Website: home-depot
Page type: customer-info-address
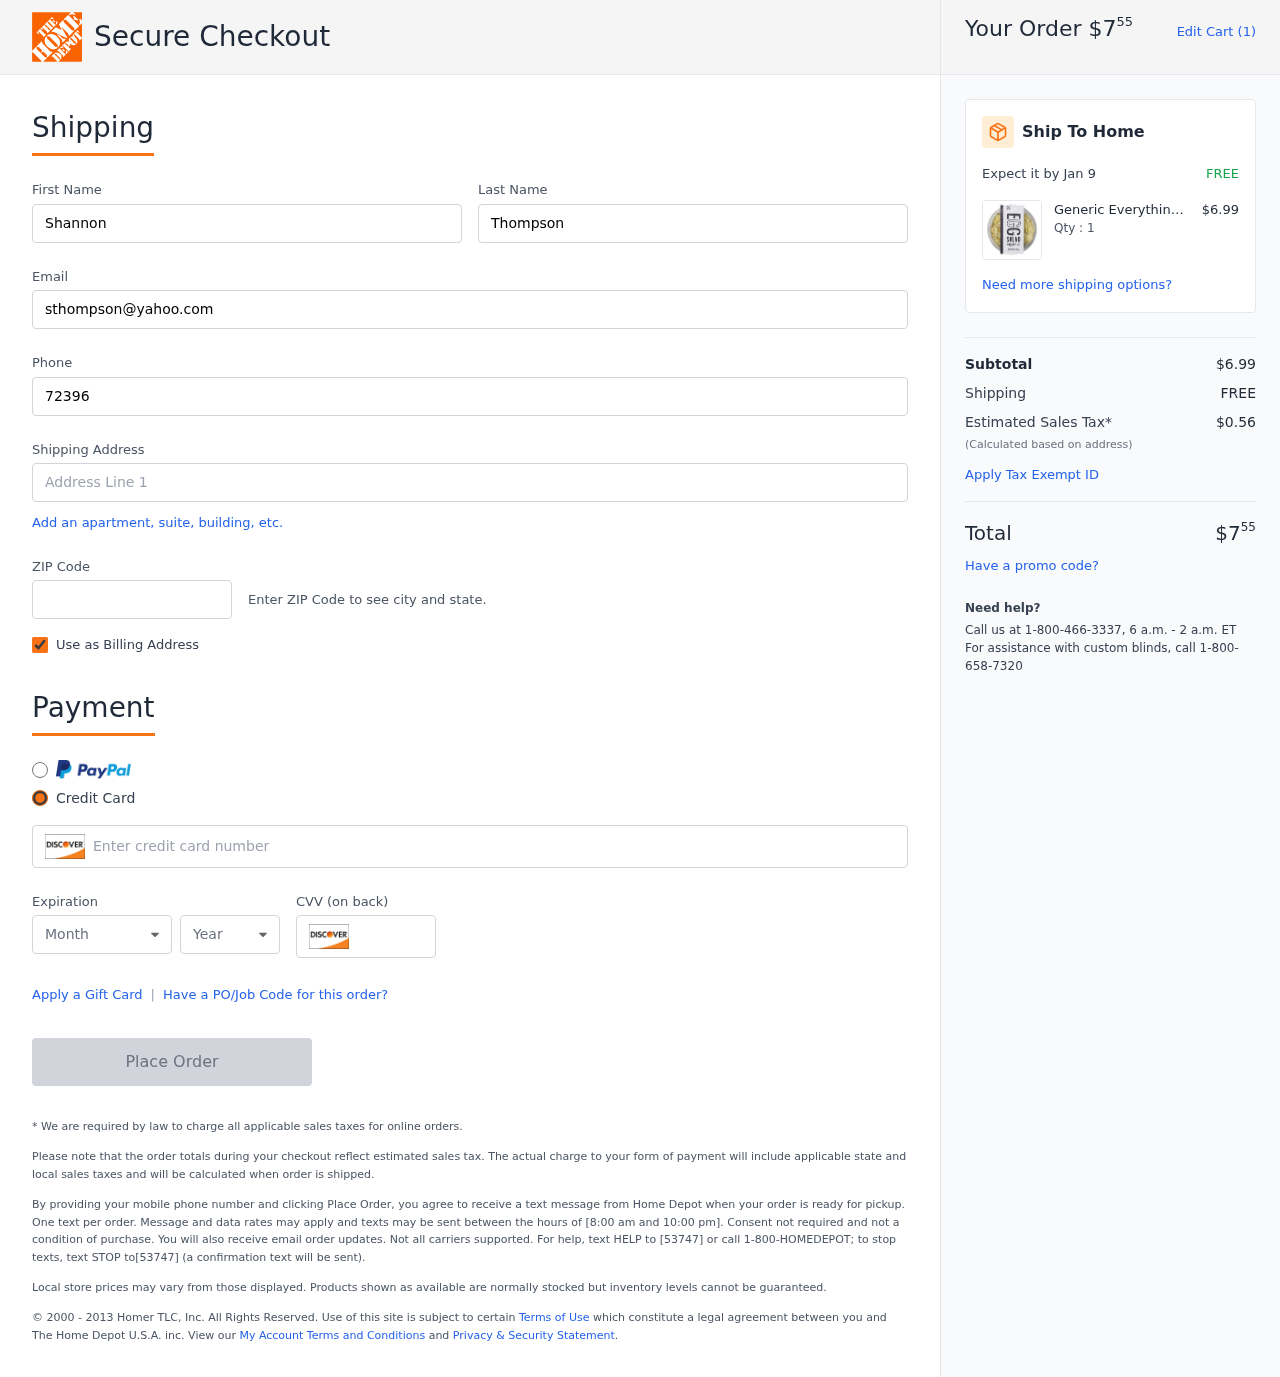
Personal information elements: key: PII_CARD_CVV
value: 641
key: PII_CARD_EXPIRY_MONTH
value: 07
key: PII_CARD_EXPIRY_YEAR
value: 28
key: PII_CARD_NUMBER
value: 6570 0013 3978 7140
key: PII_EMAIL
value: sthompson@yahoo.com
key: PII_FIRSTNAME
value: Shannon
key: PII_LASTNAME
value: Thompson
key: PII_PHONE
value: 7239674662
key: PII_POSTCODE
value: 21684
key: PII_STREET
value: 51187 Perry Center
Product elements: key: PRODUCT1_BRAND
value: Generic
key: PRODUCT1_NAME
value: Everything Spice Egg Salad, 6.67 oz
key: PRODUCT1_PRICE
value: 6.99
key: PRODUCT1_QUANTITY
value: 1
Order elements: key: ORDER_TOTAL
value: $755
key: ORDER_NUM_ITEMS
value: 1
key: ORDER_DELIVERY_DATE
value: Jan 9
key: ORDER_SUBTOTAL
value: $6.99
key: ORDER_SHIPPING_COST
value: FREE
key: ORDER_TAX
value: $0.56